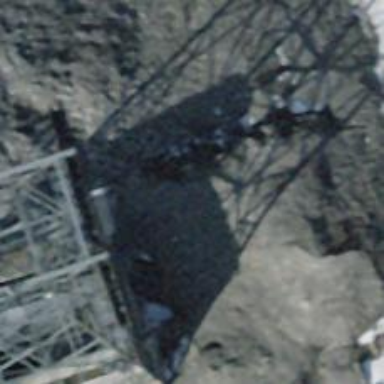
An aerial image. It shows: Pylon for aerialway.